Field crop: maize
Growth stage: 2
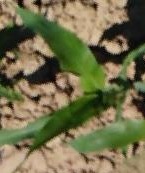
Species: maize